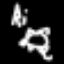
Label: frog